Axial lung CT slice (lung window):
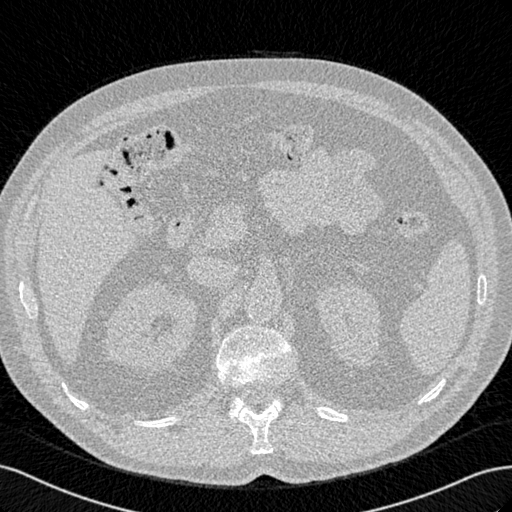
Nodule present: no